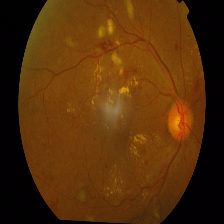
Diabetic retinopathy grade: Proliferative DR